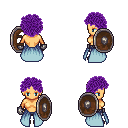
a pixel art fantasy rpg character, female body template, human, tanned skin, overskirt, metal pants, purple curly afro hairstyle, metal gloves, shield, four views (front, back, left, right), 2x2 character sprite sheet, small pixel art, hard edges, no anti-aliasing